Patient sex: M
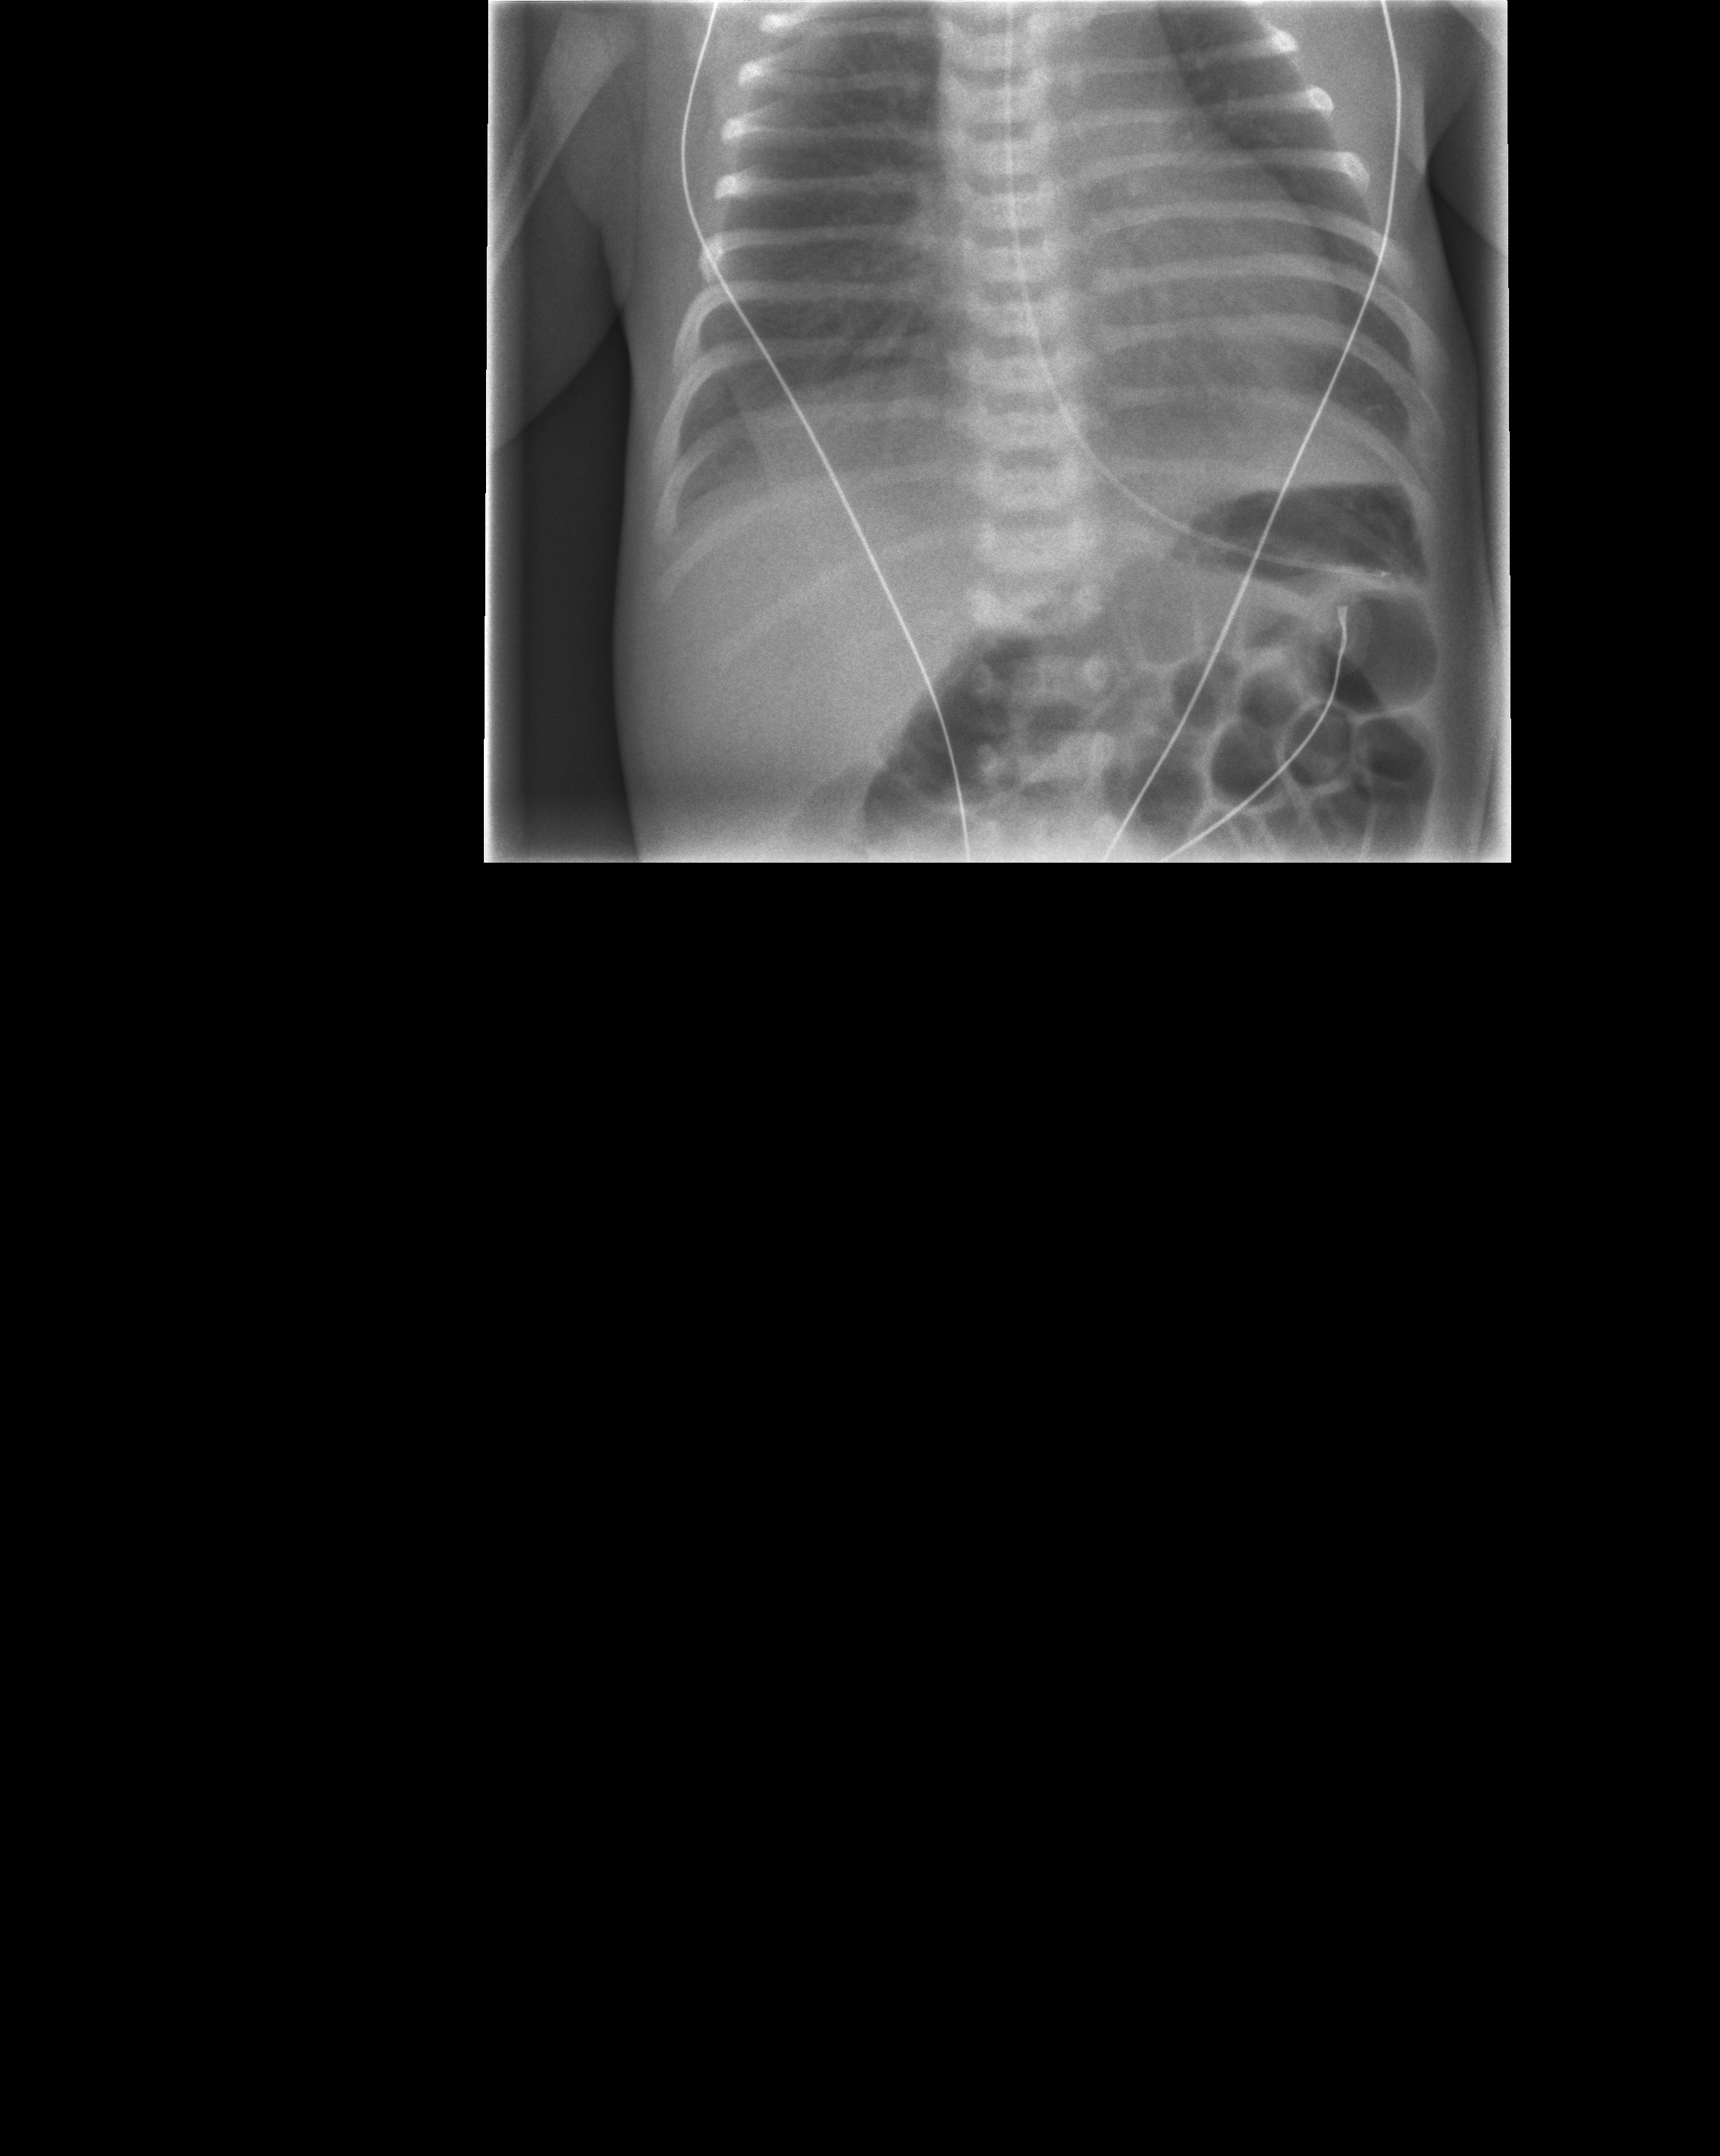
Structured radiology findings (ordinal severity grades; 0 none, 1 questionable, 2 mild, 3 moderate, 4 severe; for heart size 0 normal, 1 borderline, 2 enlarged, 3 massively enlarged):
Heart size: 0
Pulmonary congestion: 2
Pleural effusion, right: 1
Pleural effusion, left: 1
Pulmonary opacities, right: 0
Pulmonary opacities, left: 0
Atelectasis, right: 0
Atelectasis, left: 0